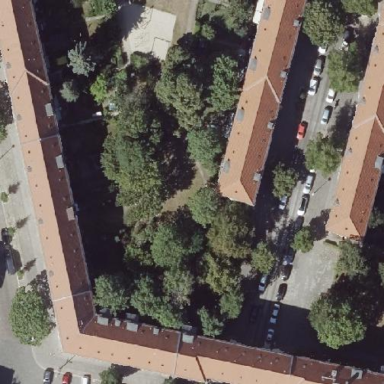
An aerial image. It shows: Hipped roof on apartment building.